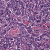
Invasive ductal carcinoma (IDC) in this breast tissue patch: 1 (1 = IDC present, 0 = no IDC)